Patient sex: M
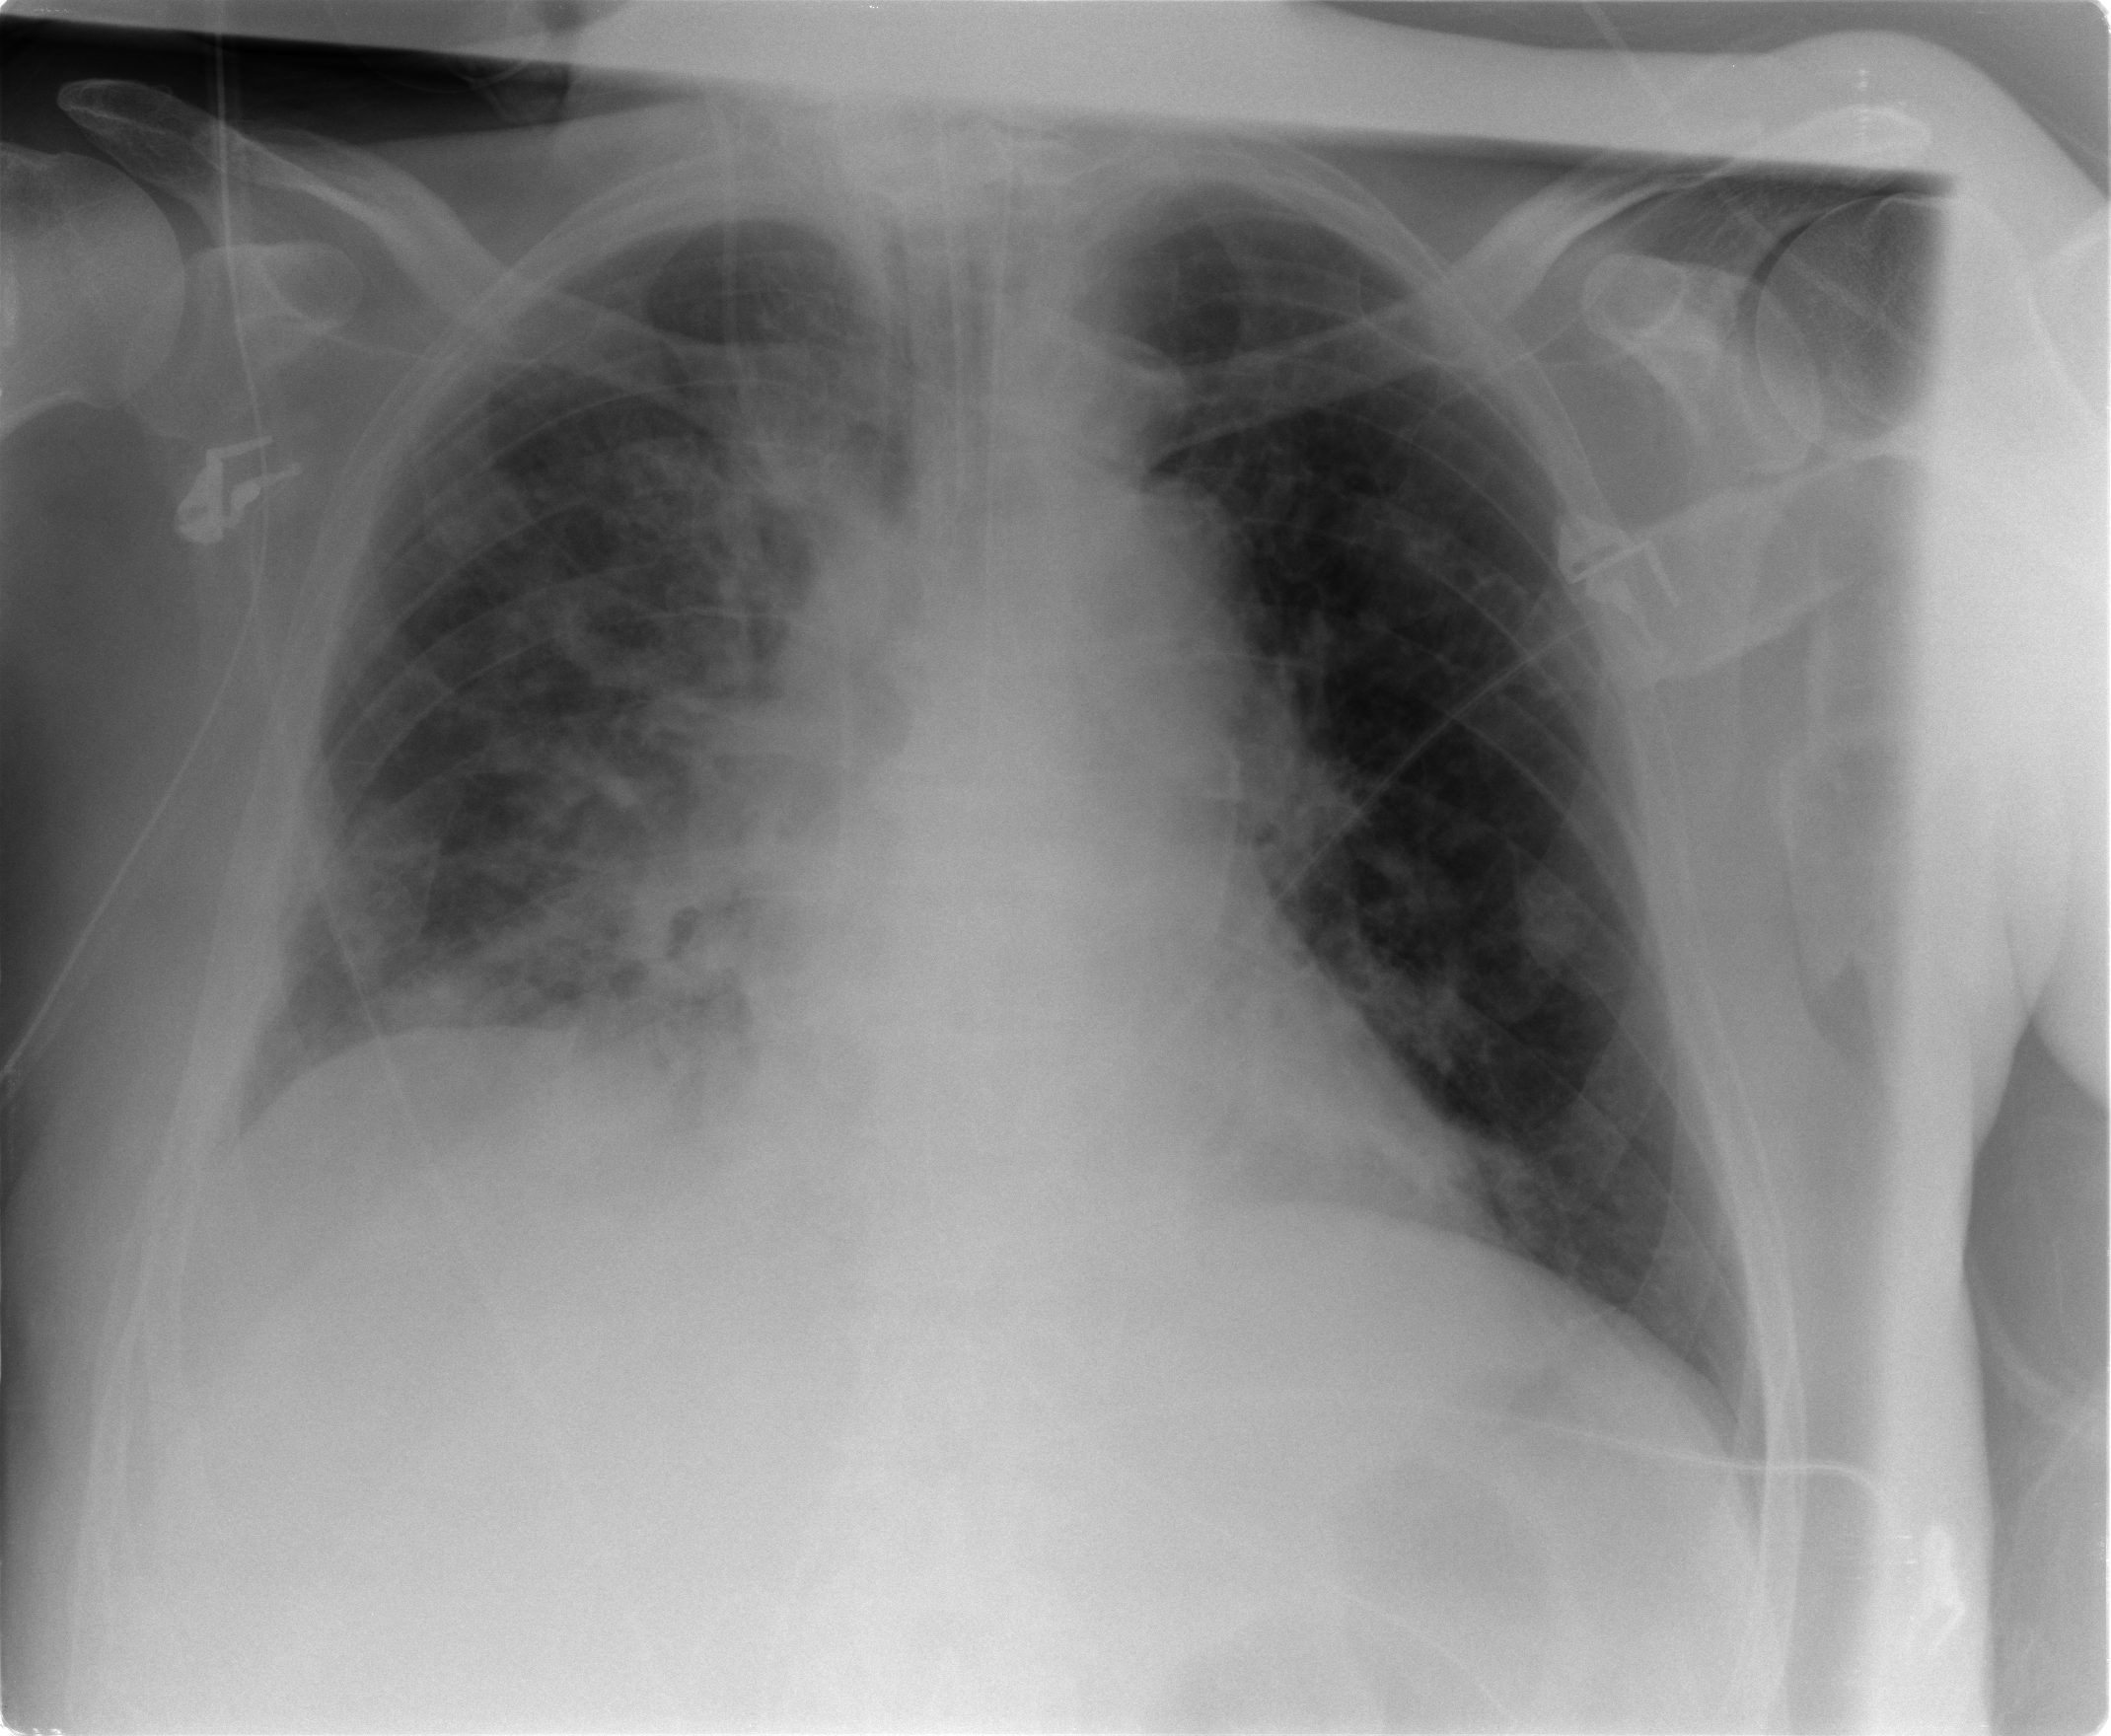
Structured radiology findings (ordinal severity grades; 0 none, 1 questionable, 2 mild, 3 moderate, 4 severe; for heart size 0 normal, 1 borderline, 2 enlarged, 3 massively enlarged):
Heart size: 0
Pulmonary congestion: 2
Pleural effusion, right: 0
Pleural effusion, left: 0
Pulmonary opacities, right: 3
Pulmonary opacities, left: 0
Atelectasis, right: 3
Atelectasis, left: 0